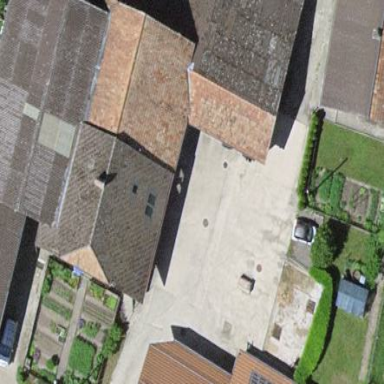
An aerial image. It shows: Farm building.